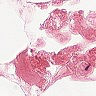
Metastatic tissue present: no